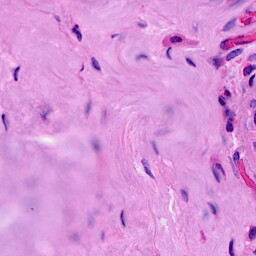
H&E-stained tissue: Breast